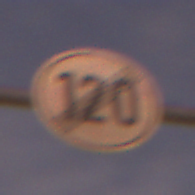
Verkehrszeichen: EndeGeschwindigkeit120
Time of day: Night
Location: Outdoor (Suburban)
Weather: PartlyCloudy
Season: NotSpecified
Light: Artificial